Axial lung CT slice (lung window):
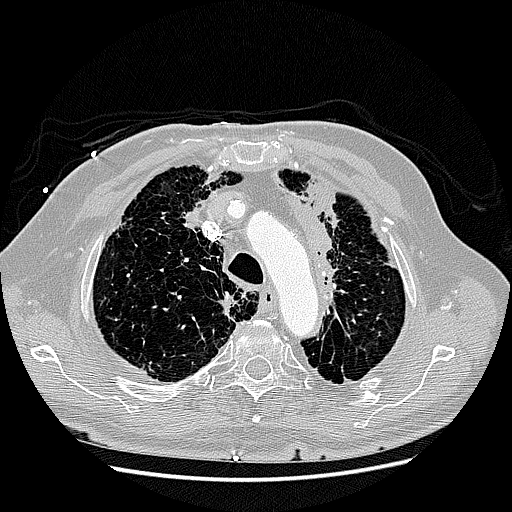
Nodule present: no